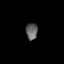
Tissue: lung
Cell type: Pericytes
Senescence score: 0.5493
Nuclear area (px): 191
Mean DAPI intensity: 96.628